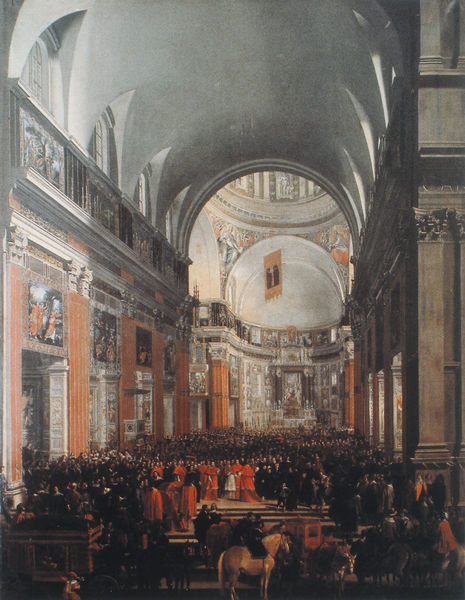
Titel: Hundertjahrfeier der Bestätigung des Jesuitenordens in Il Gesu
Künstler: Andrea Sacchi
Institution: Rom, Galleria Nazionale di Palazzo Barberini
Schlagwörter: dunkel, gemälde, schatten, weiß, menschen, fenster, hell, licht, schwarz, säulen, blick, rot, menge, versammlung, feier, architektur, innenraum, kirche, gewänder, innen, pferd, pferde, reiter, schiff, bogen, kutsche, saal, wandmalerei, lichteinfall, hoch, gewölbe, groß, gebet, menschenmenge, altar, hauptschiff, rom, prister, mittelschiff, obergaden, gottesdienst, messe, chor, baldachin, bischöfe, hochzeit, anbetung, einweihung, kardinäle, tonnengewölbe, saalkirche, vierung, st peter, il gesu, architktur, jesuiten, stichkappen, kolleg, säulne